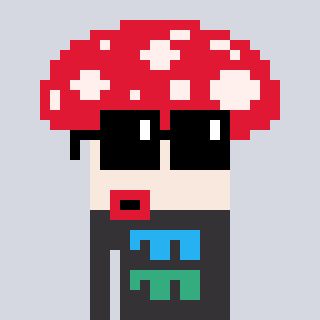
a pixel art character with square black sunglasses, a mushroom-shaped head and a grayscale-colored body on a cool background